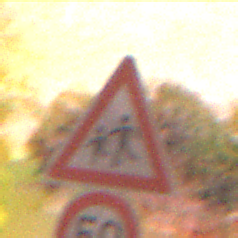
Verkehrszeichen: KinderRechts
Zusatzzeichen unten: Geschwindigkeit50
Umgebung: Outdoor, Nature
Tageszeit: Night
Wetter: Clear
Licht: Natural
Jahreszeit: NotSpecified
Kontrast: LowContrast